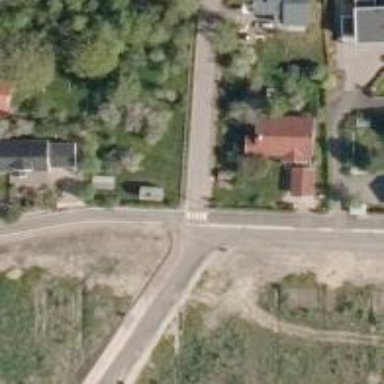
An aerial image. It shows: Crossing on cycleway.